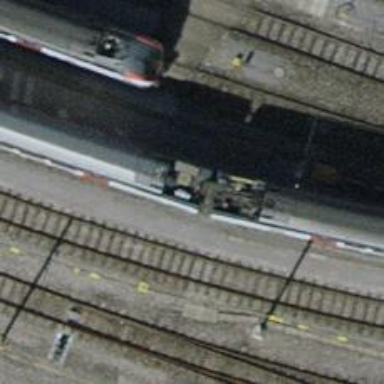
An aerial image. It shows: Single-track electrified railway yard with contact line electrification.